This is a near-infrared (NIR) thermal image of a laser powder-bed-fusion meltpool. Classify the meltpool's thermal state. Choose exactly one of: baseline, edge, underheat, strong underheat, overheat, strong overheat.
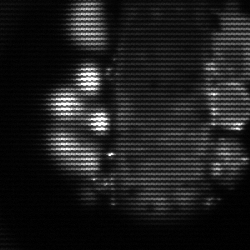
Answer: strong underheat